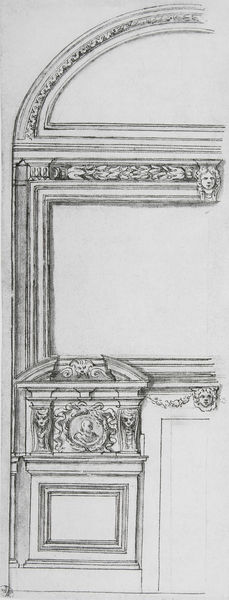
Titel: Entwurf für die Seitenwand der Cappella Cerri
Künstler: Pietro da Cortona
Standort: Berlin
Institution: Kunstbibliothek
Schlagwörter: blätter, kopf, weiß, ausschnitt, fenster, grau, hell, köpfe, profil, raum, schwarz, skizze, säule, tür, zeichnung, zimmer, muster, ornament, gesichter, wand, architektur, barock, gesicht, rahmen, stein, steine, innenraum, portrait, porträt, spiegel, feld, figur, blatt, girlande, kamin, kreis, rund, putte, ranken, relief, leiste, rahmung, bogen, stab, giebel, grafik, graphik, weis, rand, dekoration, tafel, detail, floral, ornamente, verzierung, bett, stuck, bögen, penis, hälfte, maske, medaillon, rechteck, linie, druck, schwarz weiss, strich, bleistift, kiste, entwurf, lorbeer, ranke, girlanden, kasten, halbkreis, halbrund, fragment, segmentbogen, fries, schnörkel, gesims, skulpturen, halb, plan, löwe, konsole, fresko, zierde, kamee, schatulle, emblem, décor, gravure, quadrat, grpahik, leisten, vertäfelung, klassizistisch, riss, bauwerk, feston, aufriss, architekturzeichnung, wanddekoration, fensterbogen, architecture, architecte, dessin, porte, lion, église, façade, belistift, encre, lavis, gesprengt, bas relief, sprenggiebel, hermen, niche, stuckkatur, portröt, adolf, bas, achitecture, gesprengter giebel, maskaron, gesprengter bog, gesprengter bogen, kerme, rahmen stuck verzierung, wandverkelidung, gebäudeteil, entree, sculptures, karrotte, lions, décors, säuö, reliefs, bas reliefs, platre, sculputure, latre